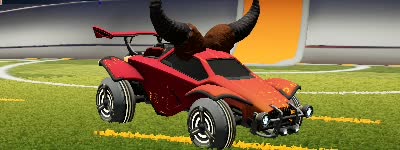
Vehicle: octane